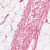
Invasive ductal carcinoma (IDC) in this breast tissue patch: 0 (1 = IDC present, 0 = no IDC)